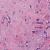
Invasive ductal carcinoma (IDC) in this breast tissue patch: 1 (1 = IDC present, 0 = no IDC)